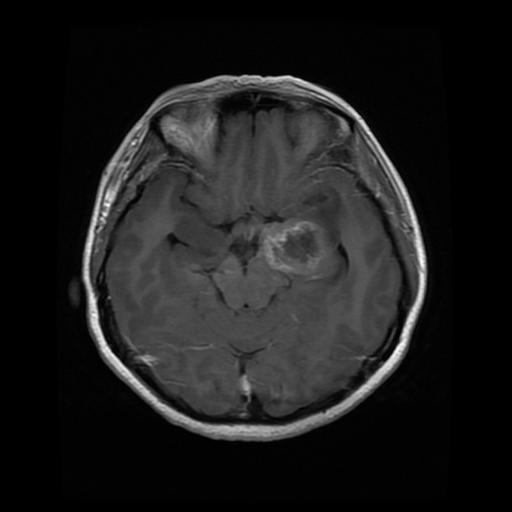
Label: glioma